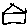
Label: house